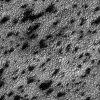
Atmospheric dust classification: not_dusty